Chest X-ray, PA view. Patient: 51 years old, sex F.
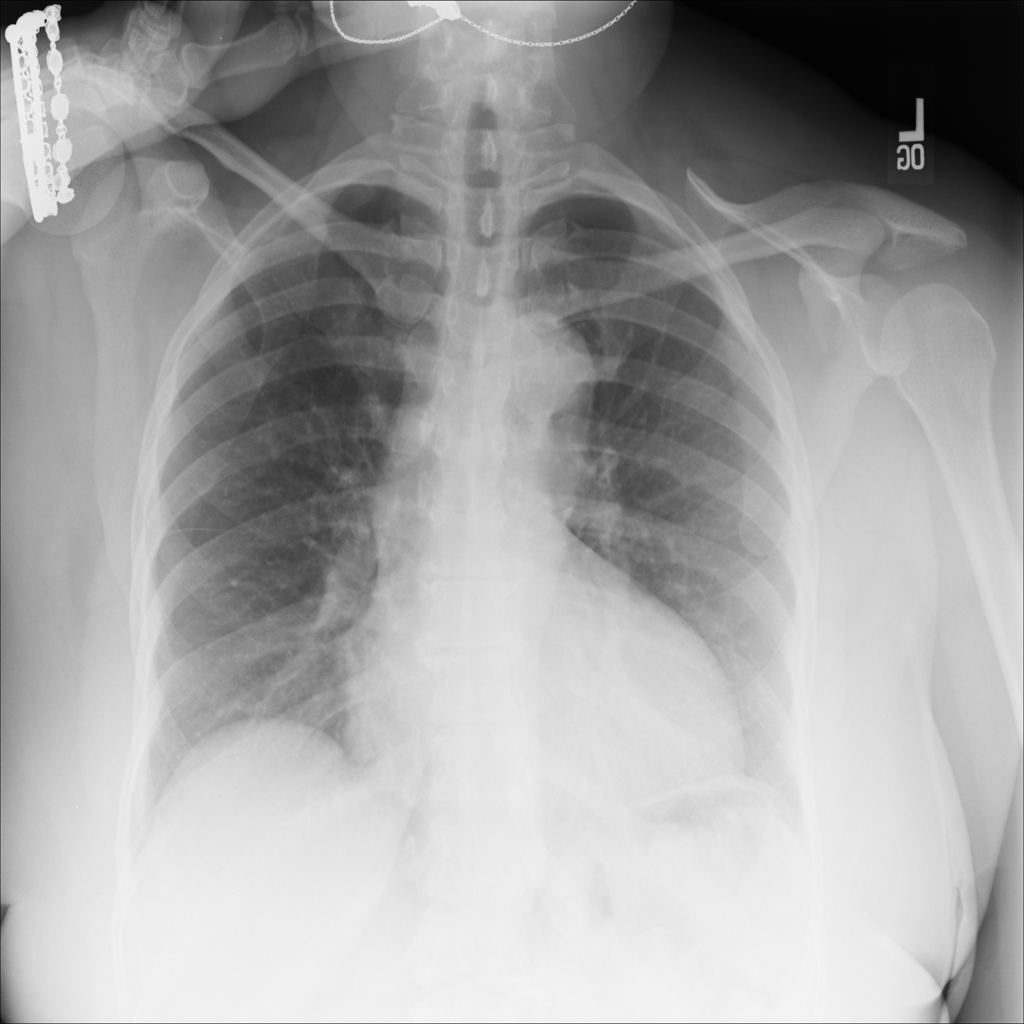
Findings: No Finding